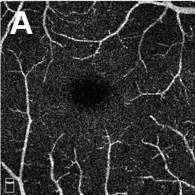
Pre- and postoperative 3.0 * 3.0 mm optical coherence tomography angiography (OCTA) images. Superficial capillary plexus (SCP) in the right eye.
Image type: ophthalmic_imaging (ophthalmic_angiography)